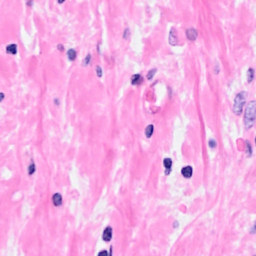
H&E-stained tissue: Breast